A spectrogram of one vibration snapshot from a rotating bearing is shown (time on one axis, frequency on the other). Classify the bearing condition as one of: normal, inner_race, outer_race, ball.
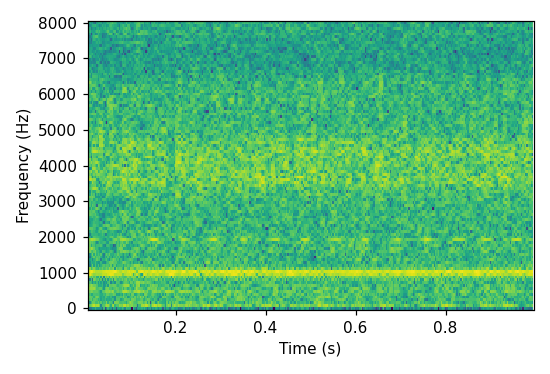
Answer: normal